Field crop: maize
Growth stage: 2
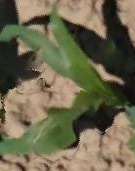
Species: maize